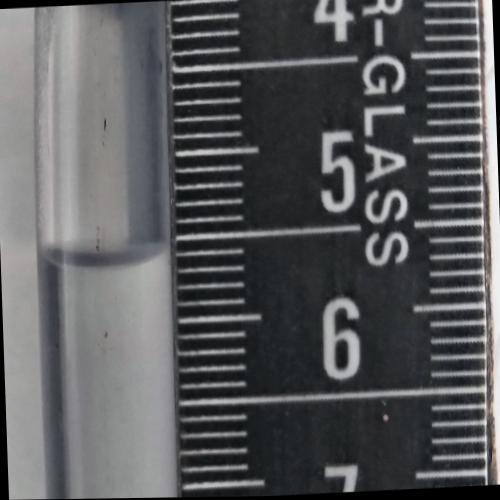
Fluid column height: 5.6 cm